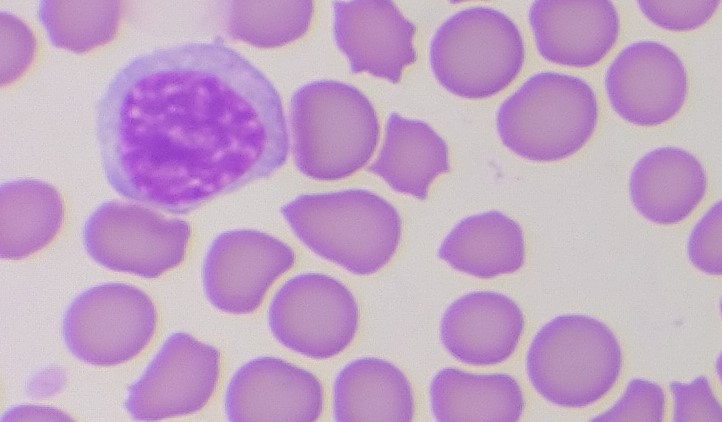
White blood cell type: Lymphocyte